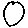
Label: circle